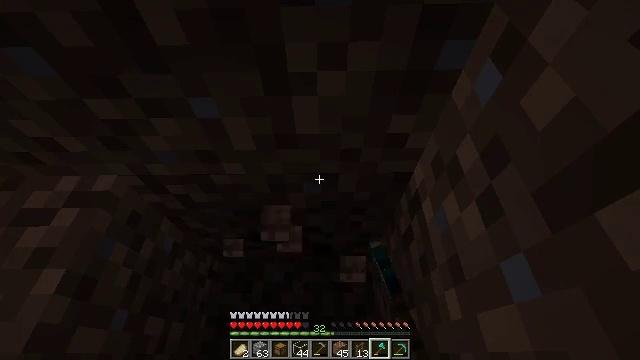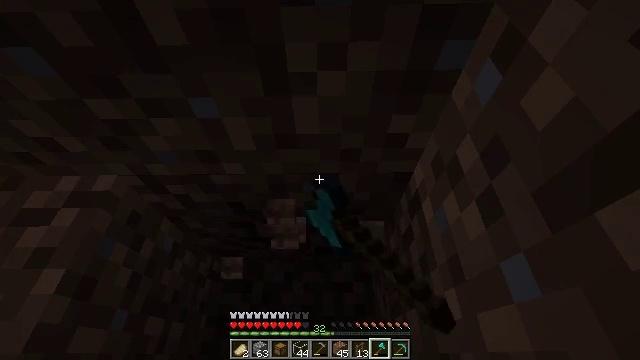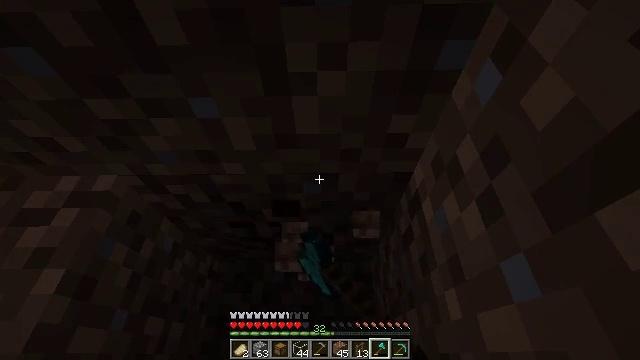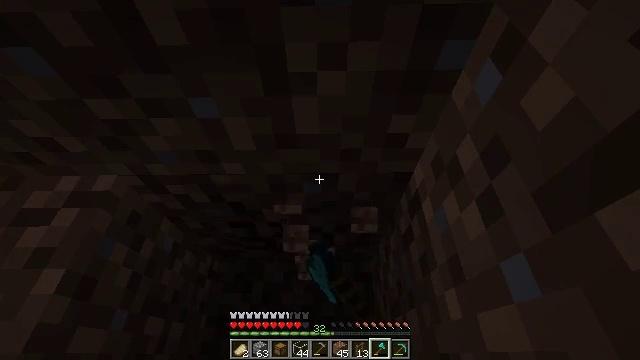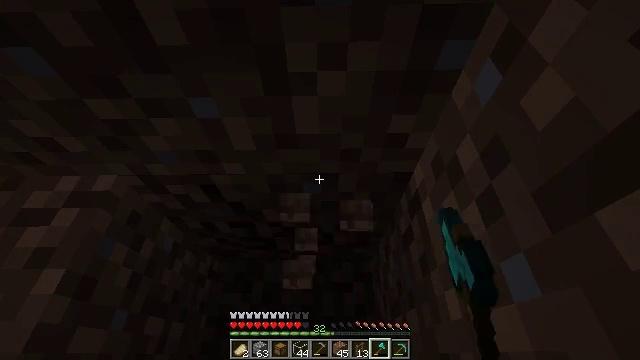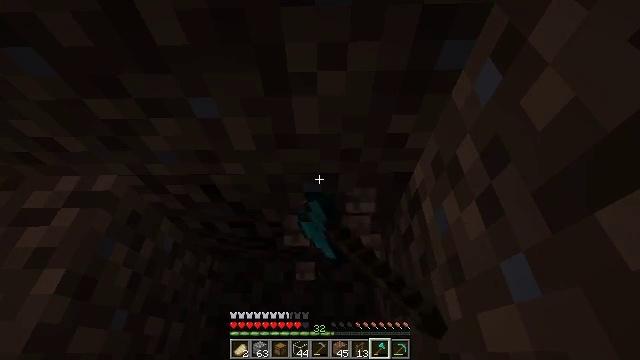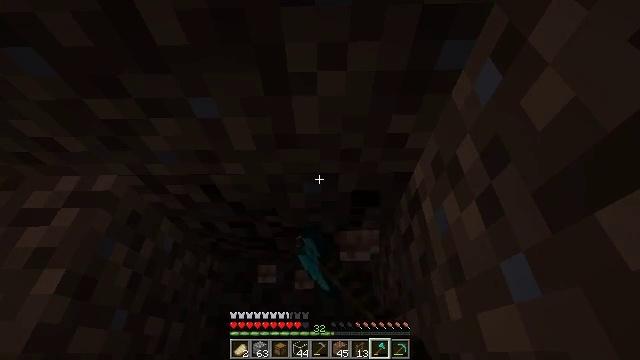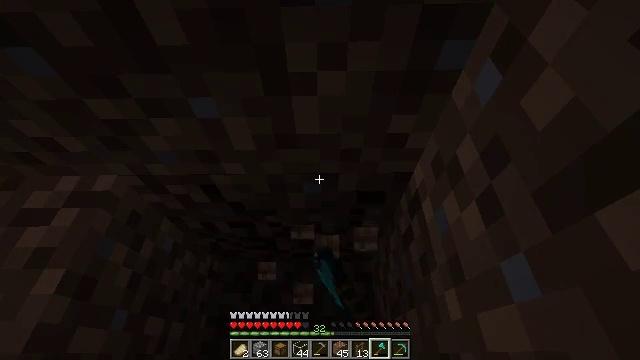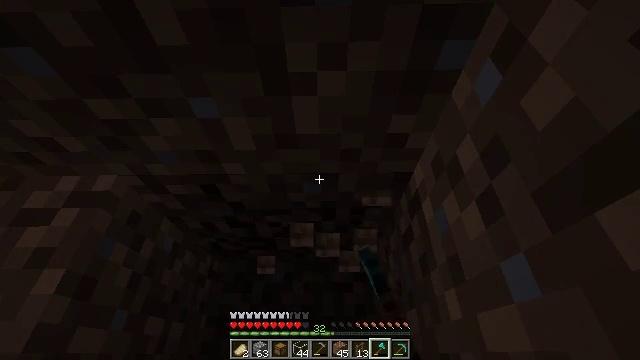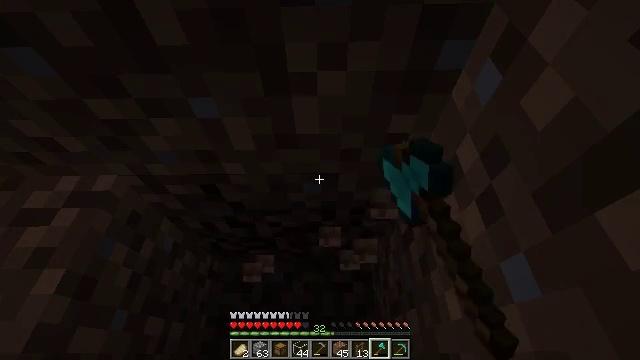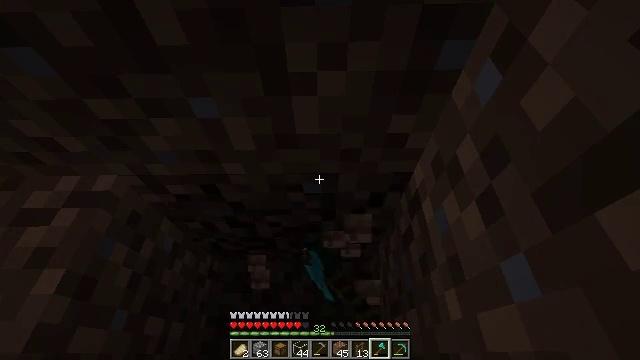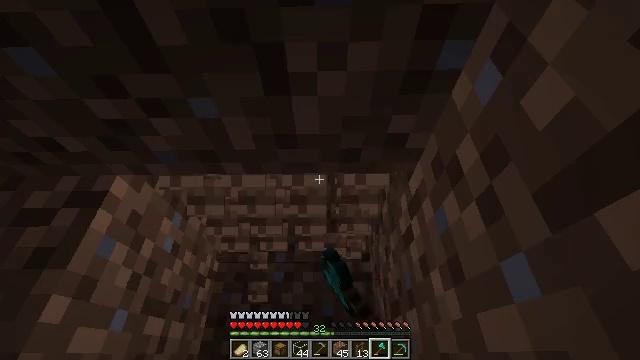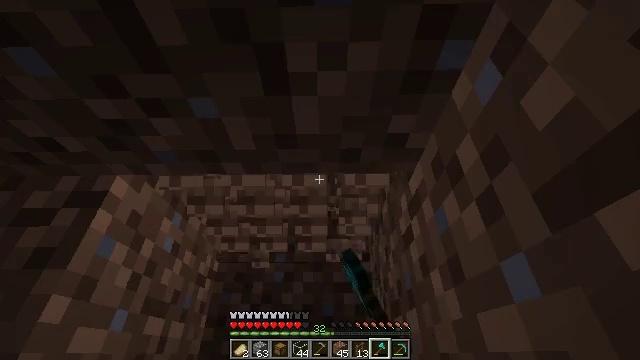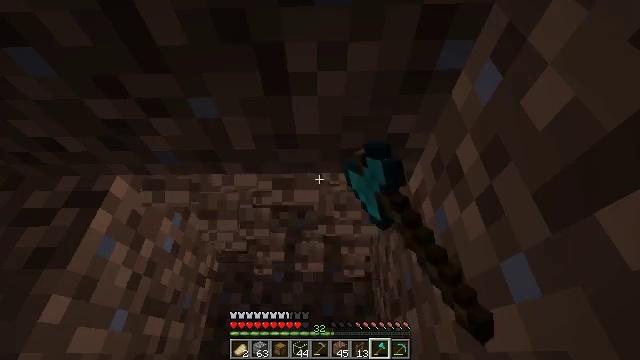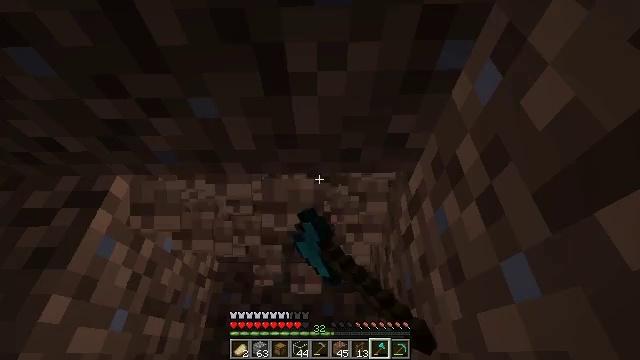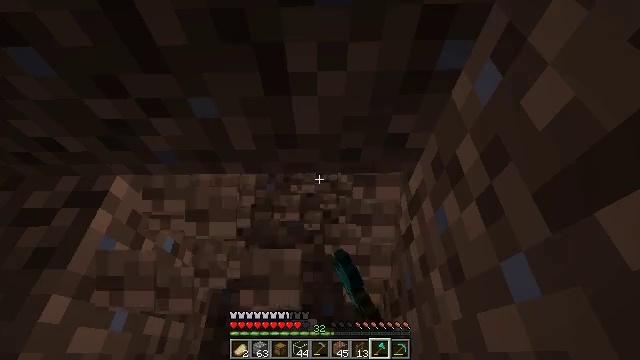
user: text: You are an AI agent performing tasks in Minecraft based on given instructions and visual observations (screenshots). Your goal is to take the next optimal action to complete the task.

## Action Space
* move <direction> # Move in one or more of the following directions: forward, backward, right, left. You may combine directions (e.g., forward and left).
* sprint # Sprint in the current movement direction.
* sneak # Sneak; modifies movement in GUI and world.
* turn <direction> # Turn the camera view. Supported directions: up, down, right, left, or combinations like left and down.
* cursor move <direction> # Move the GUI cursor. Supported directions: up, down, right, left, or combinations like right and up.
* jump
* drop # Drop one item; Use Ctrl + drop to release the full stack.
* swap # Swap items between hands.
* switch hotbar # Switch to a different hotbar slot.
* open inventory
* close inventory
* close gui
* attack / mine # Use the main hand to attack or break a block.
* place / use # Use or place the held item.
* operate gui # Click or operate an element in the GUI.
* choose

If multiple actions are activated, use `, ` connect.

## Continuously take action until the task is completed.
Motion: motion action
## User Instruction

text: Harvest grass block to clear the area.
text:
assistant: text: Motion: attack / mine
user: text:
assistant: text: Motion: attack / mine
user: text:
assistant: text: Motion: attack / mine
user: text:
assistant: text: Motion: attack / mine
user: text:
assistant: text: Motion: attack / mine
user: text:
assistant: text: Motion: attack / mine
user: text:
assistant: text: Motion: attack / mine
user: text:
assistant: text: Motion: attack / mine
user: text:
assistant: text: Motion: attack / mine
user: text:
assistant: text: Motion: attack / mine
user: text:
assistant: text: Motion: attack / mine
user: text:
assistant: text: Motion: attack / mine
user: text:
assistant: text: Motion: attack / mine
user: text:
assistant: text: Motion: attack / mine
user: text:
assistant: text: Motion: attack / mine
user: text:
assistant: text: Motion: attack / mine
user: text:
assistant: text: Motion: attack / mine
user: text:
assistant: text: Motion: attack / mine
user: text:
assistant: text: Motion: turn up, attack / mine
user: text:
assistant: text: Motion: turn up, attack / mine
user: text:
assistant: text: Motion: attack / mine
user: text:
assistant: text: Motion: attack / mine
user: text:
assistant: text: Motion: attack / mine
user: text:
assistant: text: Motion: attack / mine
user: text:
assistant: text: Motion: attack / mine
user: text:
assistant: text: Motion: attack / mine
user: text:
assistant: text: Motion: attack / mine
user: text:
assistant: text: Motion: attack / mine
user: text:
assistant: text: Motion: attack / mine
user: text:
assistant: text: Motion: attack / mine